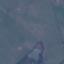
Label: Pasture